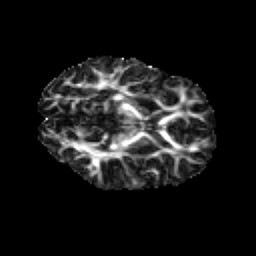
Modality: FA
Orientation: axial
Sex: female
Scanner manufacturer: siemens
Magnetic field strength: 3 T
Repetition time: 5 s
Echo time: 0.071 s